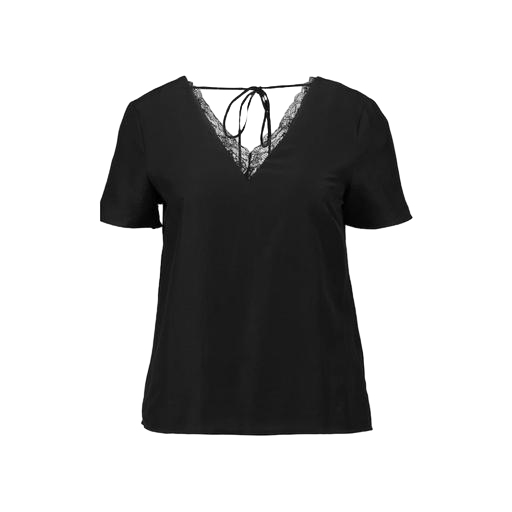
black v-neck t-shirt only macy, short-sleeve top only macy, black v-neck top only macy, white background